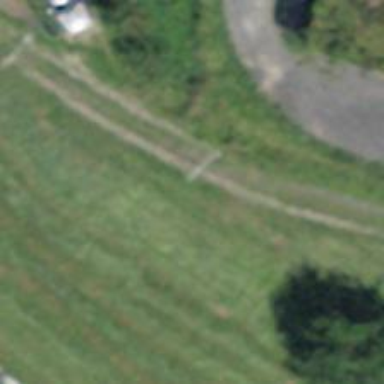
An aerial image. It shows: Track with grade2 tracktype.